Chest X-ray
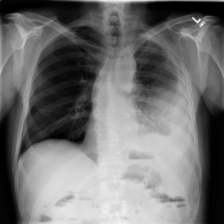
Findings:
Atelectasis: negative
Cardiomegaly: negative
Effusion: negative
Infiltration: negative
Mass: negative
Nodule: negative
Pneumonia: negative
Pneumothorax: negative
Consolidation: negative
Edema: negative
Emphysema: negative
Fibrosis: negative
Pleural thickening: negative
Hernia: negative